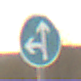
Verkehrszeichen: VorgeschriebeneFahrtrichtungGeradeausOderLinks
Umgebung: Outdoor, Nature
Tageszeit: SunriseSunset
Wetter: PartlyCloudy
Licht: Natural
Jahreszeit: NotSpecified
Kontrast: LowContrast